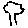
Label: tree